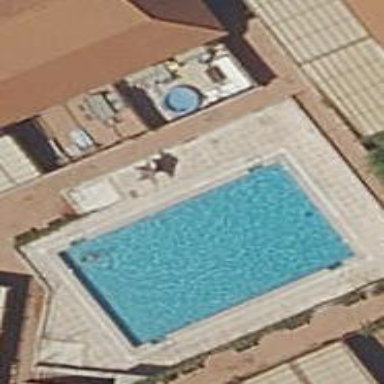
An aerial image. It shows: Swimming pool located in leisure land.